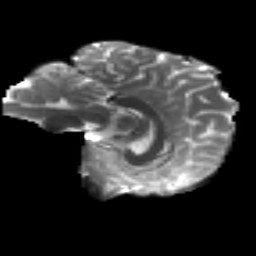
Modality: T2w
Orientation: sagittal
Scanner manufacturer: siemens
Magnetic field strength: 3 T
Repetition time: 4.16 s
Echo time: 0.0806 s